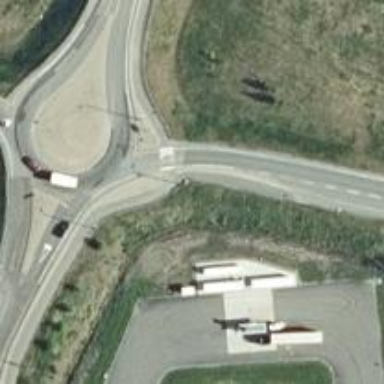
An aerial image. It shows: Marked asphalt cycleway with crossing.